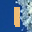
Label: 1